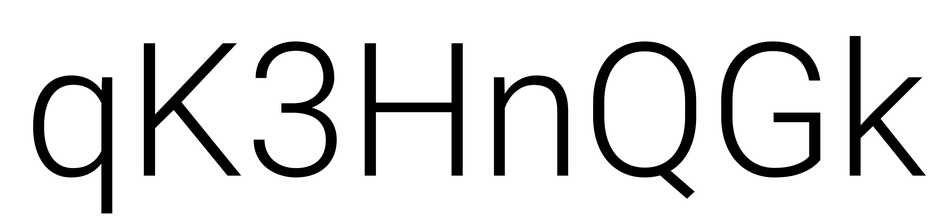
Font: Roboto_Light